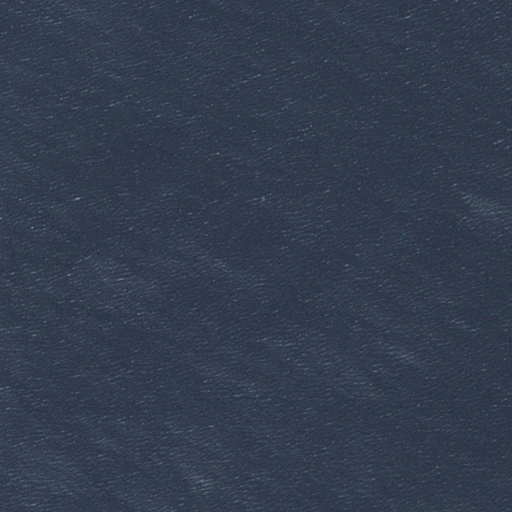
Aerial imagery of bar in Massachusetts named Breaking Rocks containing only open water